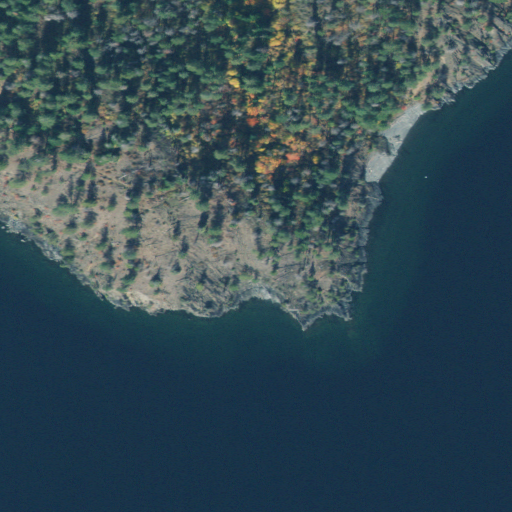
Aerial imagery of cape in Idaho named Long Point containing open water, evergreen forest, shrub, and grassland